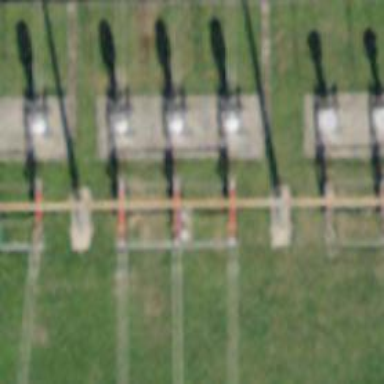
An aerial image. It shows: Insulator used in power systems.